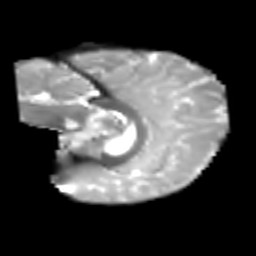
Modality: T2w
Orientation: sagittal
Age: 7
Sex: male
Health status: healthy